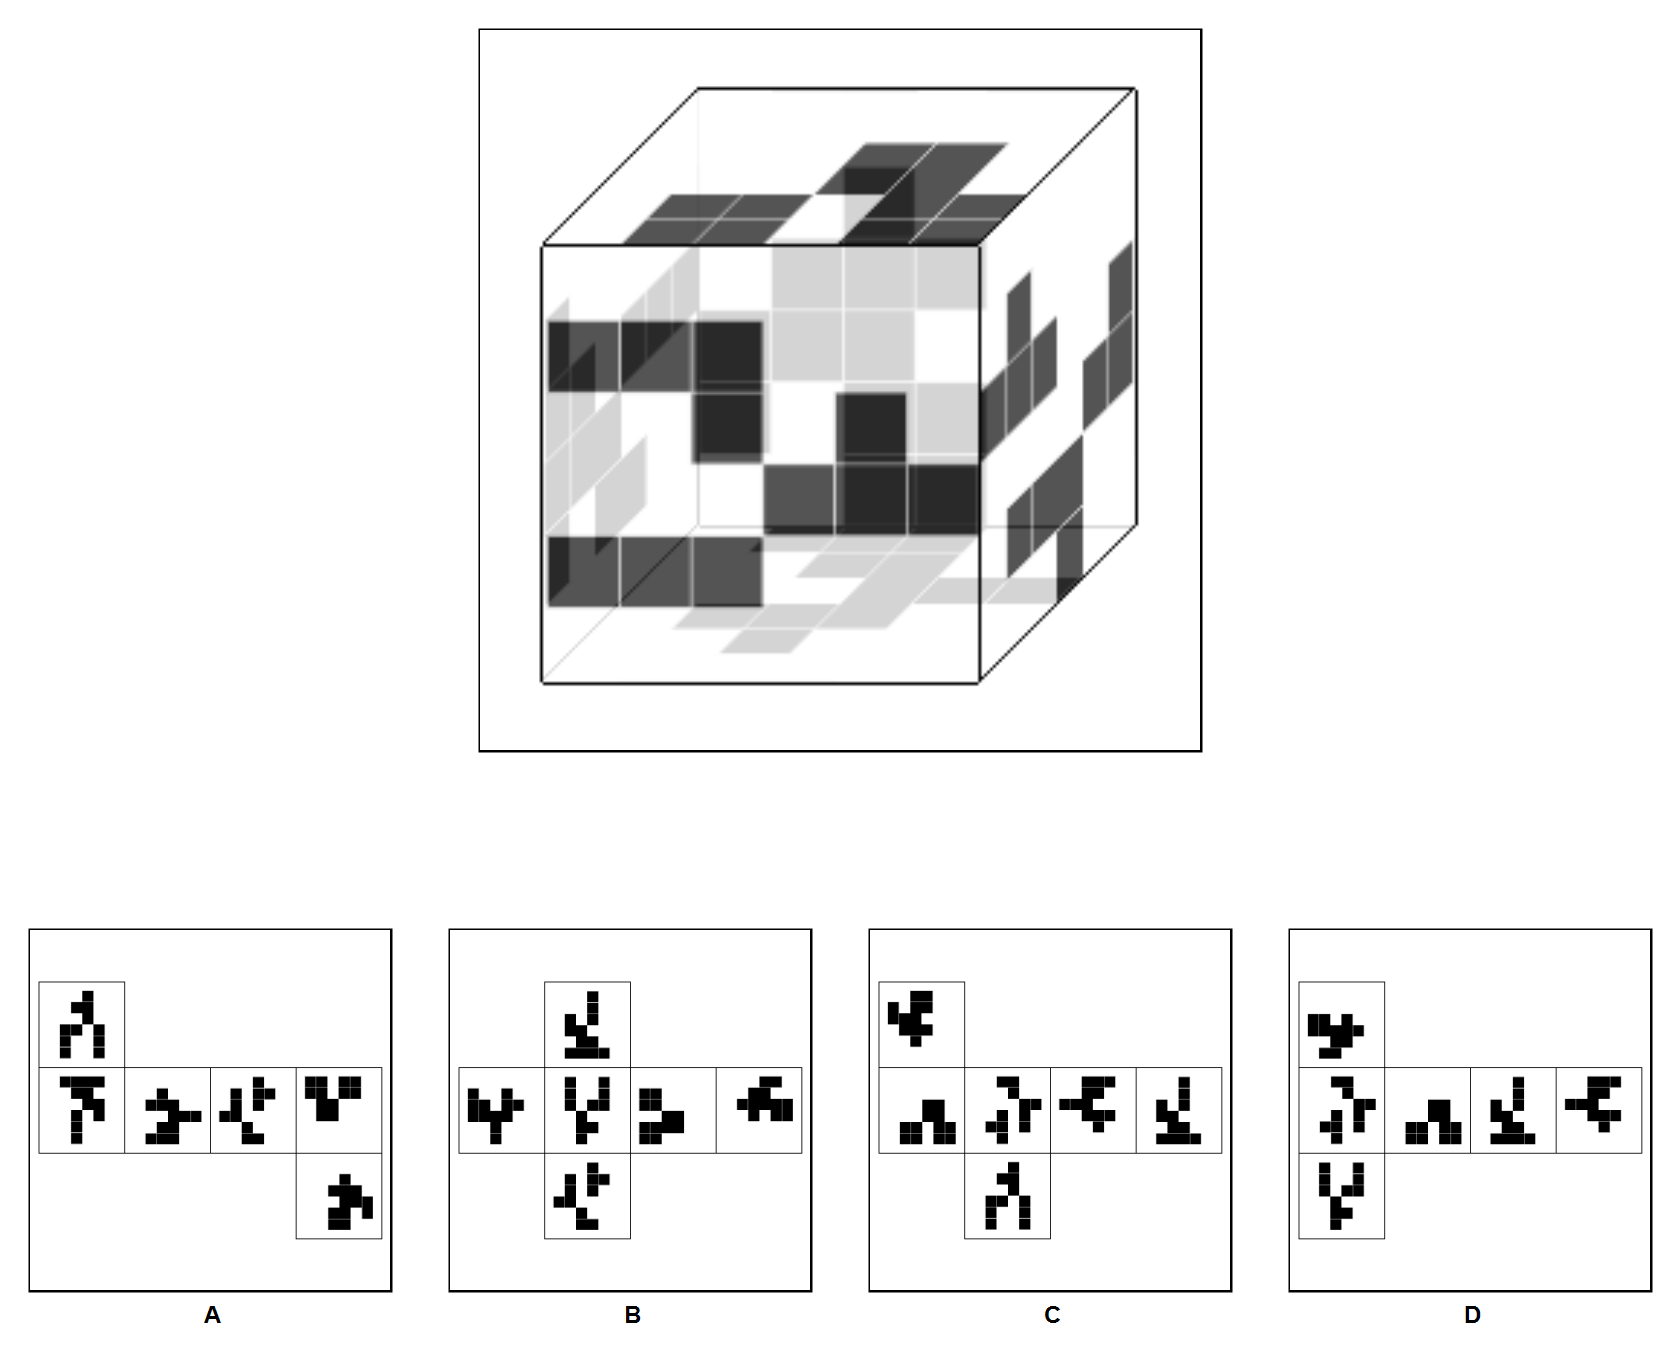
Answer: D